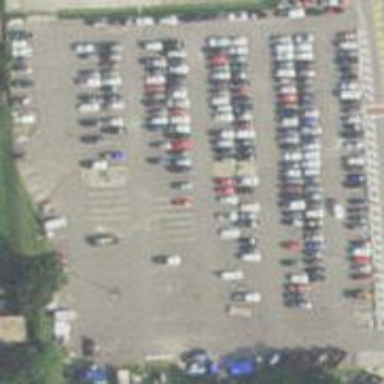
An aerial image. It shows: Parking area with surface.